Field crop: maize
Growth stage: 1
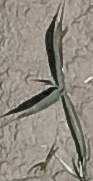
Species: sorghum